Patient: sex M, age 45
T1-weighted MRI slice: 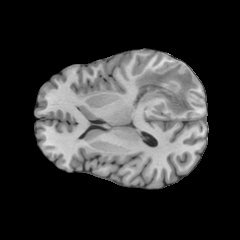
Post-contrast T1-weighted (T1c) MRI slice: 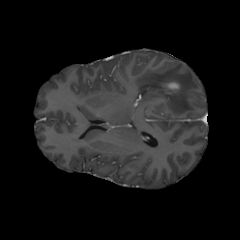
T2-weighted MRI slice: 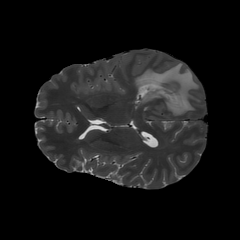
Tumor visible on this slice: yes
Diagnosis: Glioblastoma, IDH-wildtype
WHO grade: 4